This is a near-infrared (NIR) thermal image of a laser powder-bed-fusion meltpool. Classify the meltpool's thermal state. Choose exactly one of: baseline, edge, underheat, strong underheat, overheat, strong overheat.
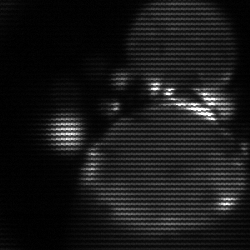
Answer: edge